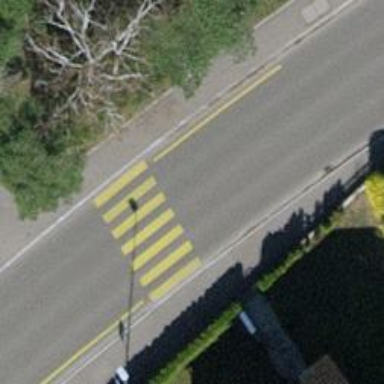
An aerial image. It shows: Uncontrolled zebra crossing.